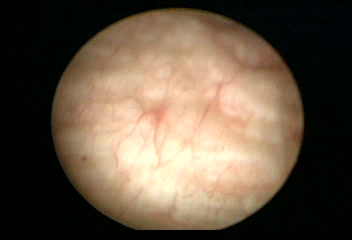
Modality: WLC
Class: Normal mucosa
Bladder cancer association: No